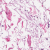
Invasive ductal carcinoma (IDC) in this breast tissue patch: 0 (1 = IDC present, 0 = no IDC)